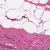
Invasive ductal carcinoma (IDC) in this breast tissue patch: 0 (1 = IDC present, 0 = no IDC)